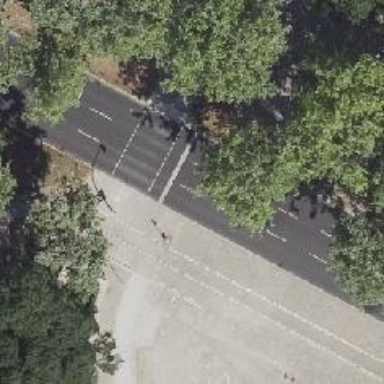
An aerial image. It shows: Road with traffic signals at crossing.